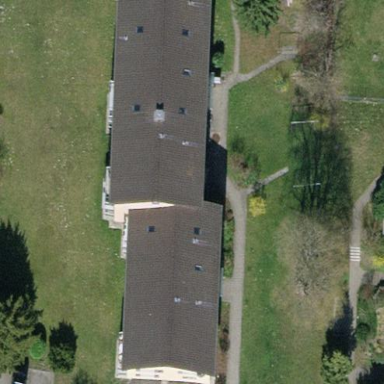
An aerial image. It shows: Gabled roof tile apartment building.